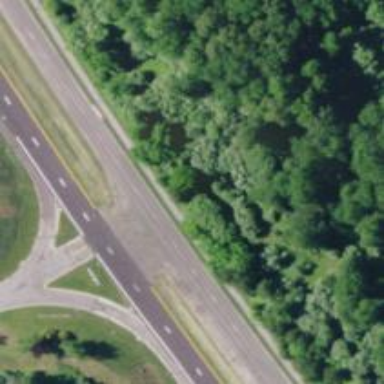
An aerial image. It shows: Primary highway with expressway characteristics.